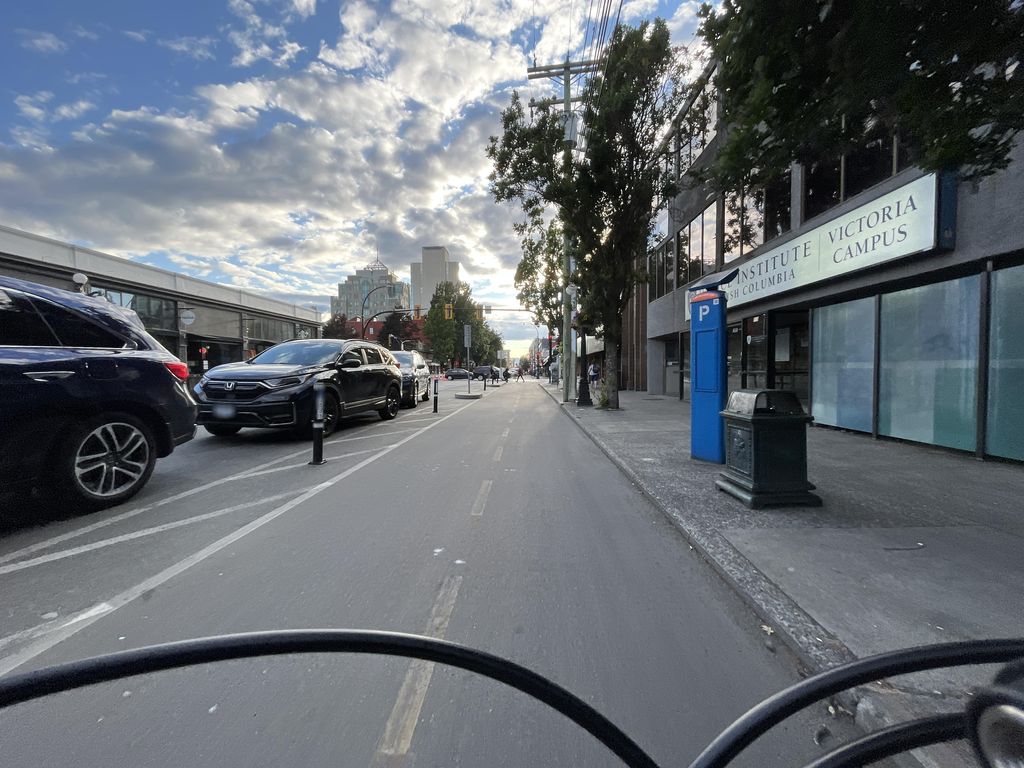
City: victoria